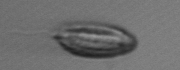
Label: Katodinium_or_Torodinium